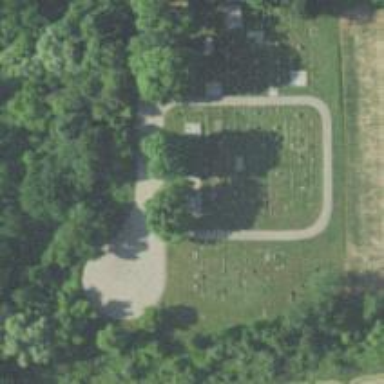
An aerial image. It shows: Cemetery.